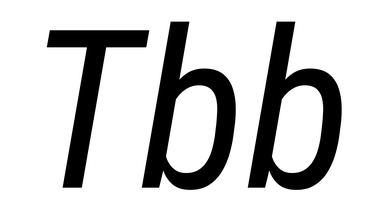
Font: Roboto-Italic_Condensed_Italic